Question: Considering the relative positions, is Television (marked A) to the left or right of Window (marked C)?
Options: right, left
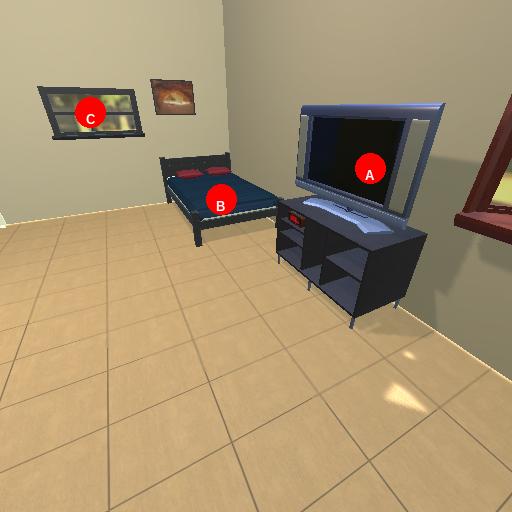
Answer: right